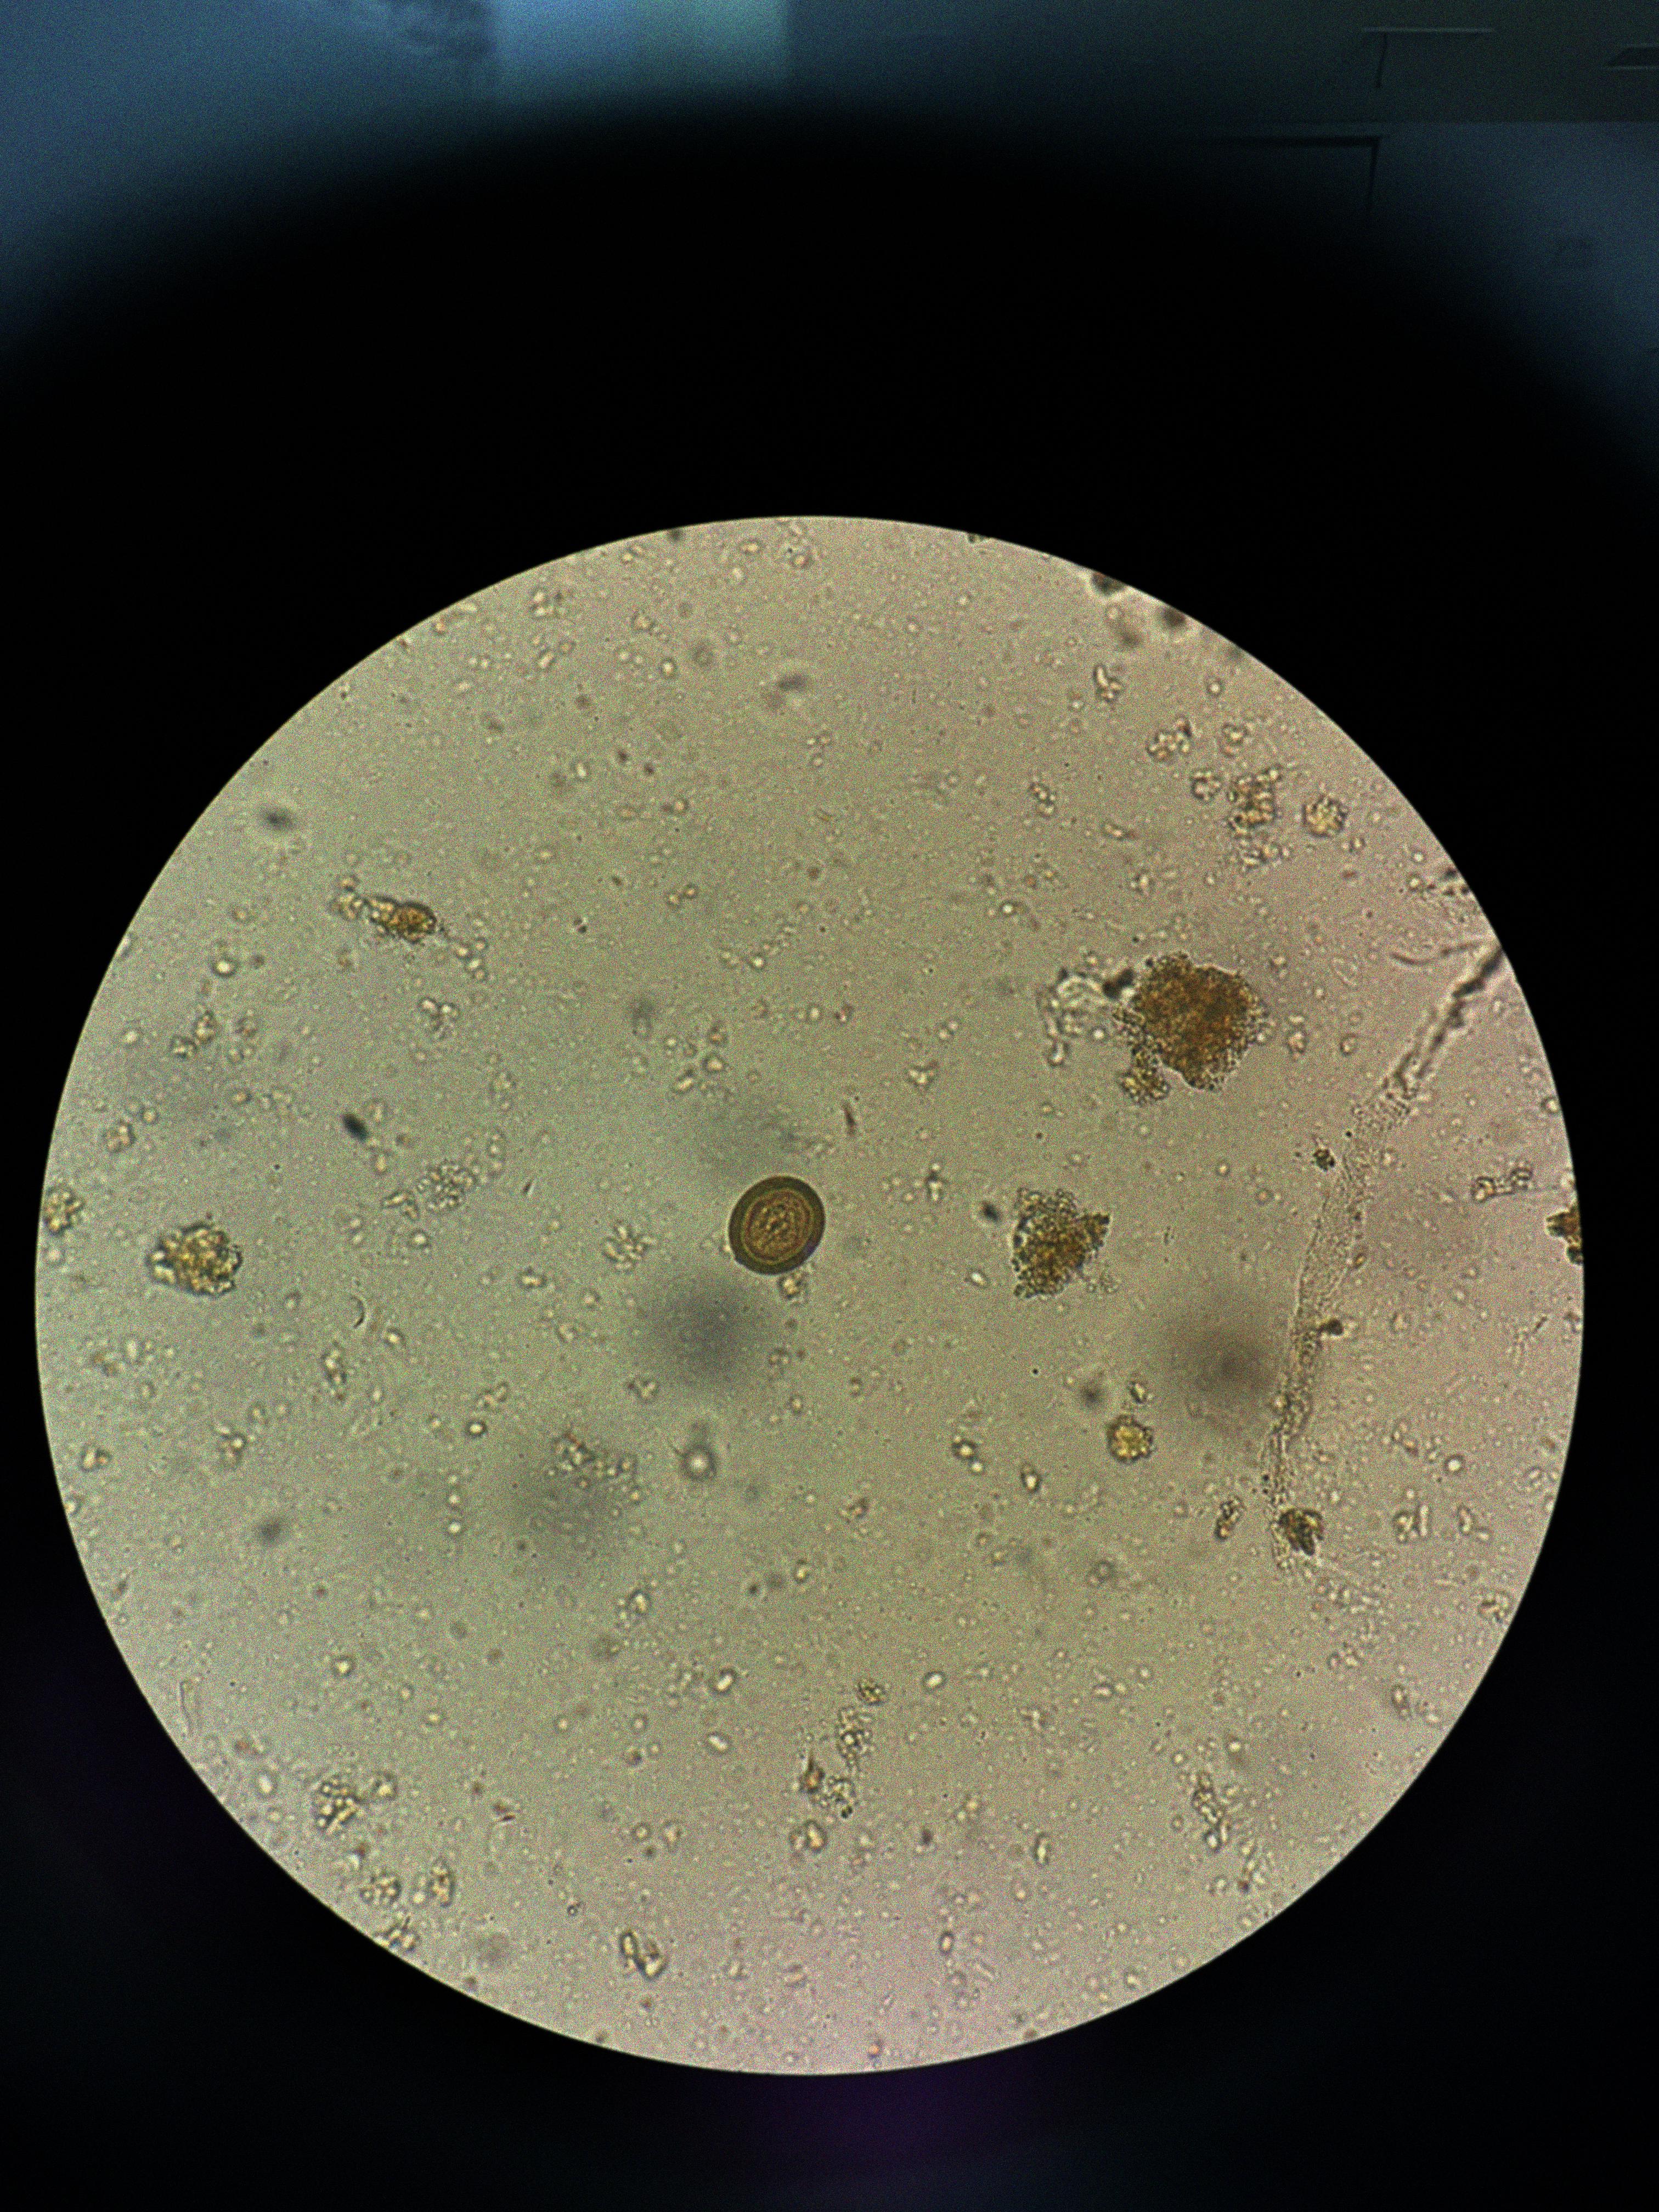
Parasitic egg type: Taenia spp. egg